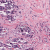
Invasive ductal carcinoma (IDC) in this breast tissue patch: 1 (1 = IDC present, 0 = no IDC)